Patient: sex F, age 68
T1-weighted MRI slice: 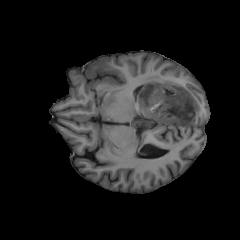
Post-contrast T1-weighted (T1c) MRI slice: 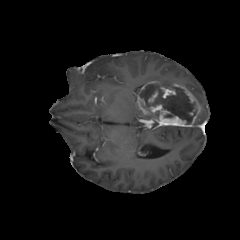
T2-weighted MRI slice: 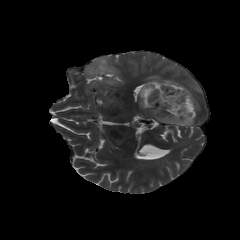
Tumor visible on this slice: yes
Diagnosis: Glioblastoma, IDH-wildtype
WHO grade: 4